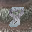
Label: 8